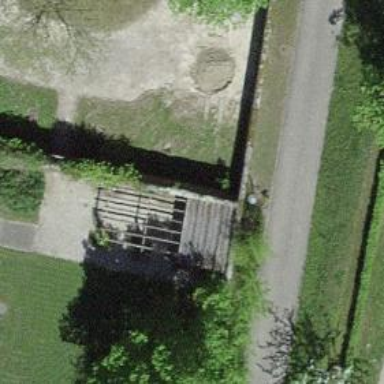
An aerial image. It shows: Wall is shown in the image.